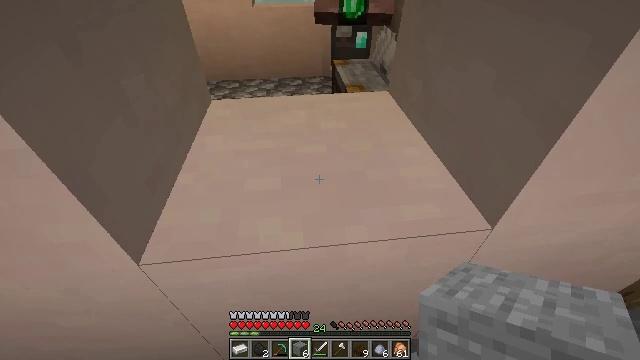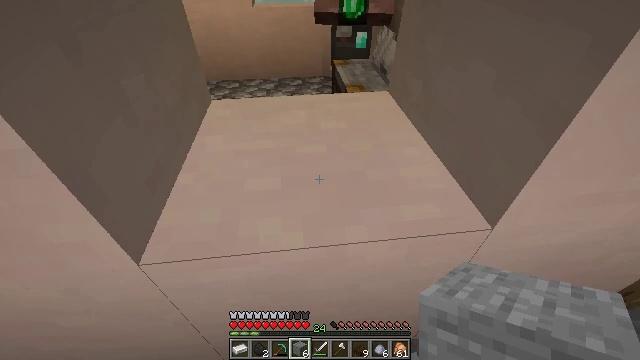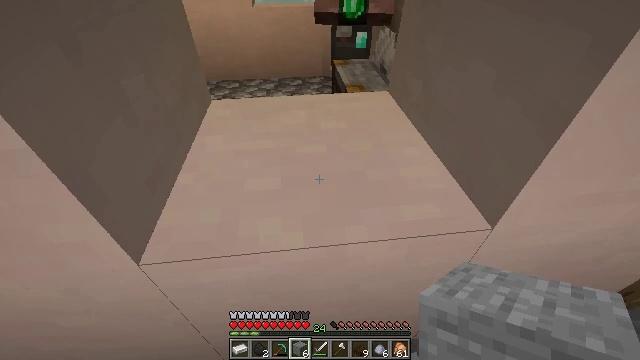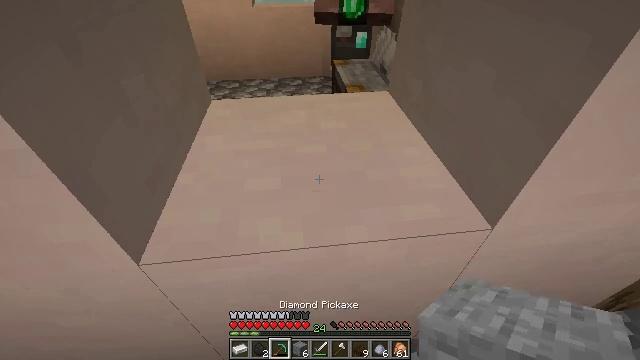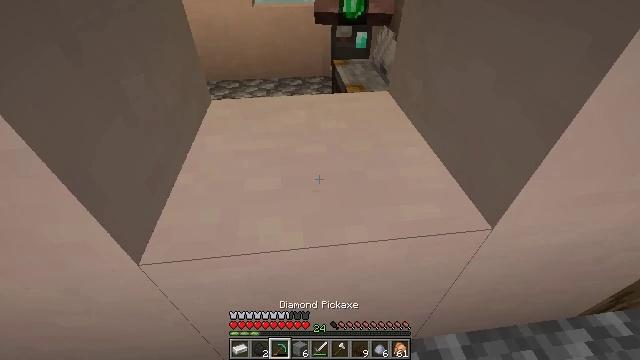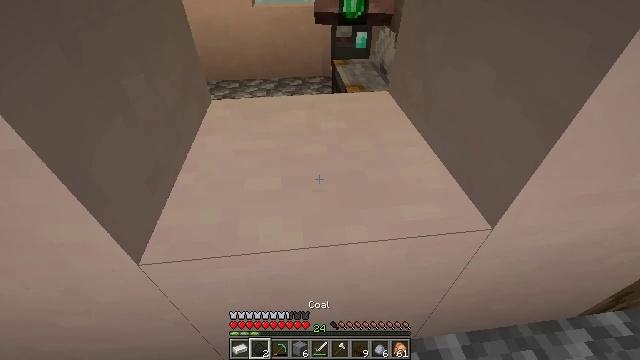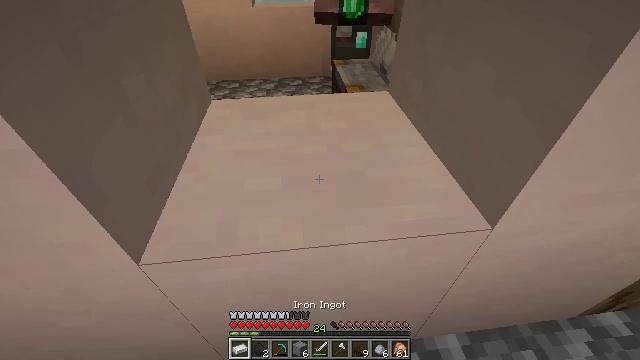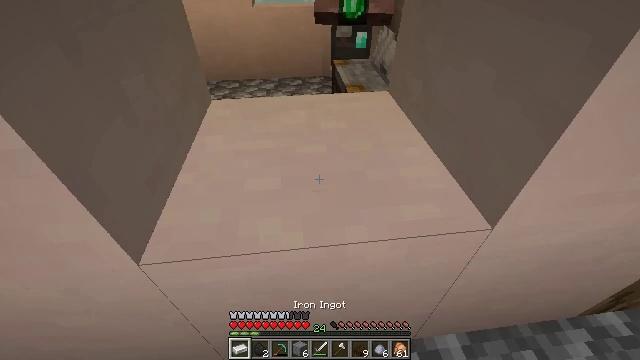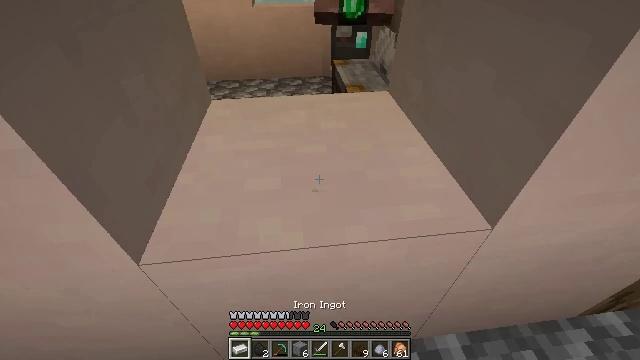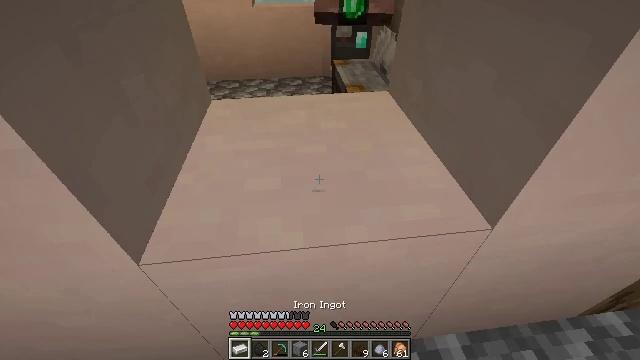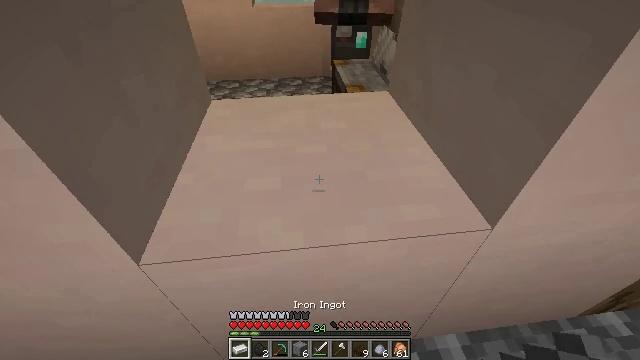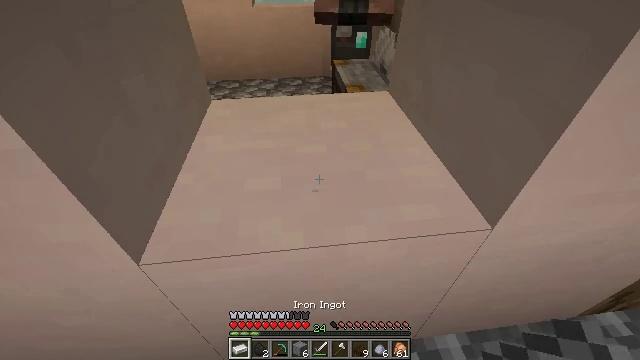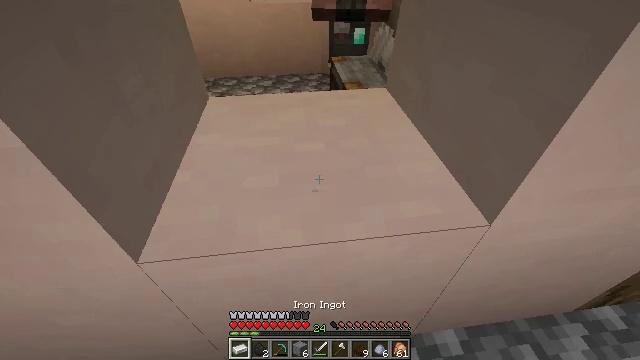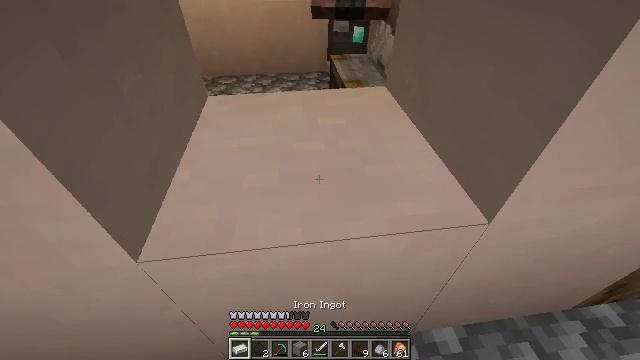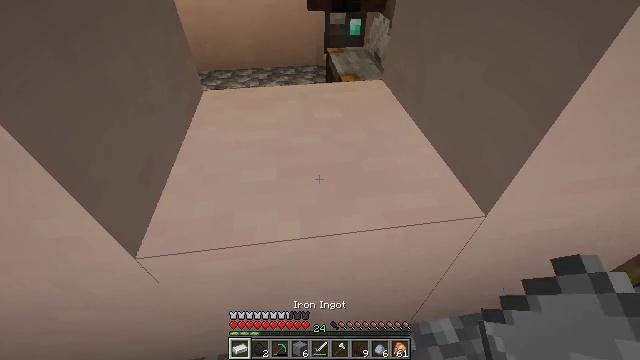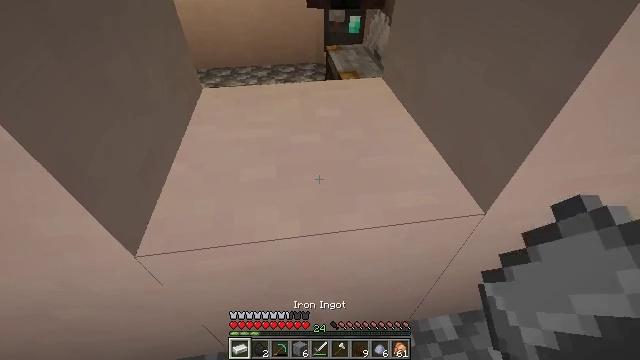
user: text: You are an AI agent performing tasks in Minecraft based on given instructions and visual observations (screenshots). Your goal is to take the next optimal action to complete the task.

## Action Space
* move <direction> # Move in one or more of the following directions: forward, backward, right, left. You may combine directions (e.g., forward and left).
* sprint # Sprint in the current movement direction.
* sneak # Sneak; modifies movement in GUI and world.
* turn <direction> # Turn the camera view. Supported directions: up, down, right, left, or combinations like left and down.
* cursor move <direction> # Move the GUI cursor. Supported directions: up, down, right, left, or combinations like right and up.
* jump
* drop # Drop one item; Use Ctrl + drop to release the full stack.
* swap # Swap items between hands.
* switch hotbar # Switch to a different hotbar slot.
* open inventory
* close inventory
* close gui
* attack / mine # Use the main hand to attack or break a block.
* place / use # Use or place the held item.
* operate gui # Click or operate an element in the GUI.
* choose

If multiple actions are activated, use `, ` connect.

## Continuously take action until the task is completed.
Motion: motion action
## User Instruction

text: Pick up white terracotta by mining.
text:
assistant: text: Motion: no_op
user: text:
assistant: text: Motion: no_op
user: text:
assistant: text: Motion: no_op
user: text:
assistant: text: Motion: no_op
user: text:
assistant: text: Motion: no_op
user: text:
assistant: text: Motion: no_op
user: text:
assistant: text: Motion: no_op
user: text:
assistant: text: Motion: no_op
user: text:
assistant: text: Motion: no_op
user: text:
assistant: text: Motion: no_op
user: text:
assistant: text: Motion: no_op
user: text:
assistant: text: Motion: no_op
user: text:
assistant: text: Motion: no_op
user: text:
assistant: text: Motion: turn down
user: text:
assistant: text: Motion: no_op
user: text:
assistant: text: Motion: no_op
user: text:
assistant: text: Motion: no_op
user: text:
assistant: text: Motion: no_op
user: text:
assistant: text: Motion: no_op
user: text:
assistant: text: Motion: no_op
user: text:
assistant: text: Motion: no_op
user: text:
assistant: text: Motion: no_op
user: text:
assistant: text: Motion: no_op
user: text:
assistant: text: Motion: no_op
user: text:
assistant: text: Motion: no_op
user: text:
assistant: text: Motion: no_op
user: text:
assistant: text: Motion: no_op
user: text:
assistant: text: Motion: no_op
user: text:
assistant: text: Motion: no_op
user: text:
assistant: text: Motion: no_op